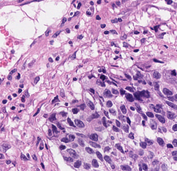
Tumor epithelial tissue: yes
Tumor-associated stroma tissue: yes
Normal tissue: no